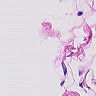
Metastatic tissue present: no